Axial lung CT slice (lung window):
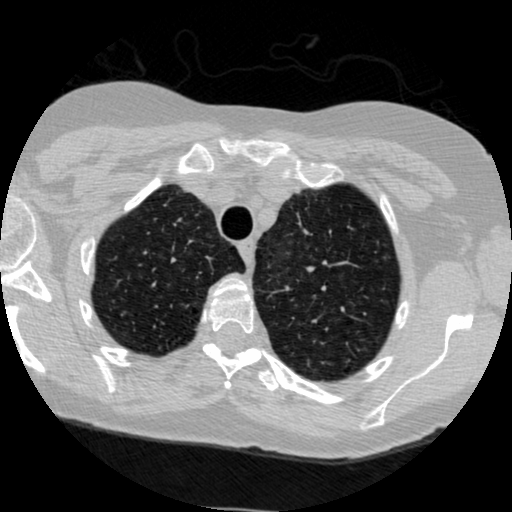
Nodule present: no